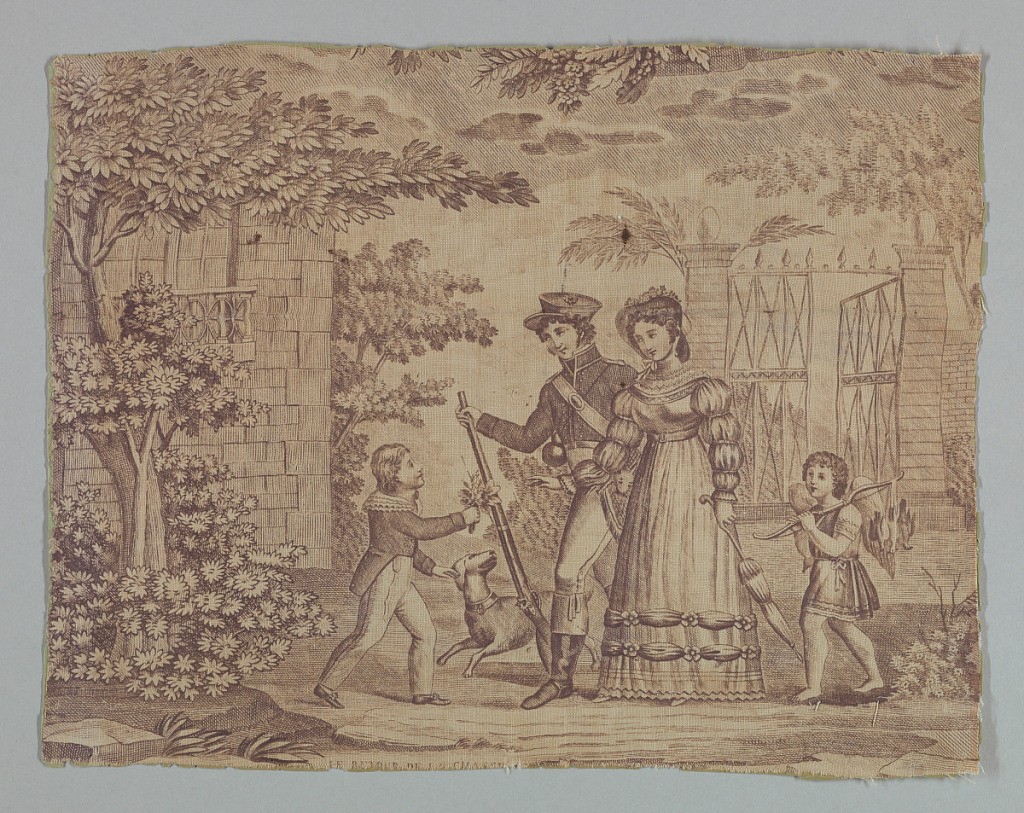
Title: La Retour de la Chasse
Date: ca. 1820
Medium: cotton Technique: printed on plain weave
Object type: Fragment
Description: Fragment shows a soldier walking with a young woman as Cupid trails behind. A young boy holding flowers greets the couple. A dog walks next to the soldier. Trees and architectural elements are in the background. In mauve on white.